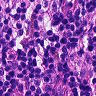
Metastatic tissue present: no